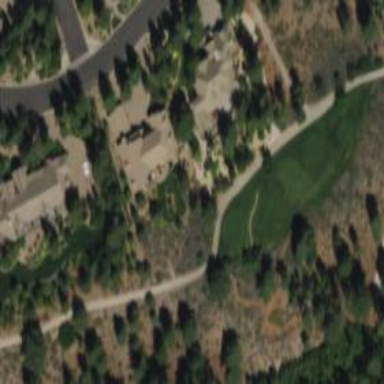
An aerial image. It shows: Rough area on grassy golf course.